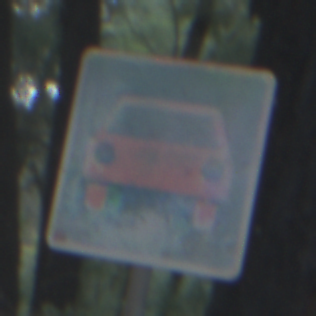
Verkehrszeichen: Kraftfahrstrasse
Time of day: SunriseSunset
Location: Outdoor (Nature)
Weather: NotSpecified
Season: Autumn
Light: Natural